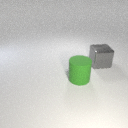
large gray metal cube behind large green rubber cylinder